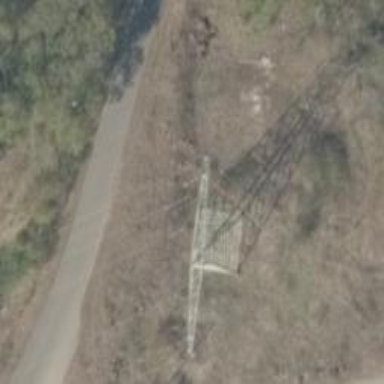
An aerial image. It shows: Power line in the image.